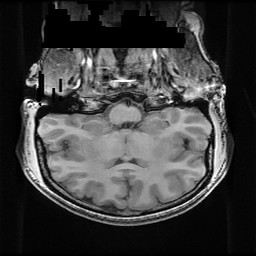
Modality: T1w
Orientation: sagittal
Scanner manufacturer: ge
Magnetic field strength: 3 T
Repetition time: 0.009184 s
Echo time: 0.00368 s